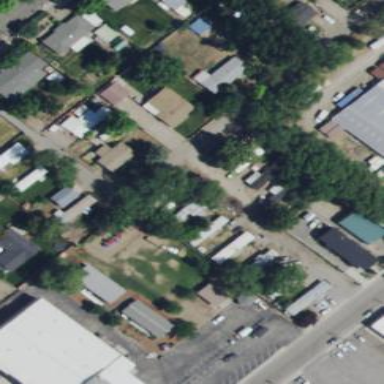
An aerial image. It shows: Residential area known as trailer park.